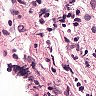
Metastatic tissue present: no